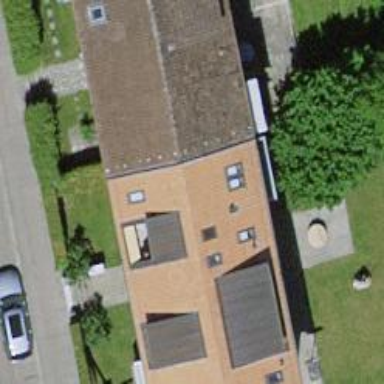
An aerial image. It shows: Building with gabled roof made of roof tiles. The orientation of the roof is along the building.